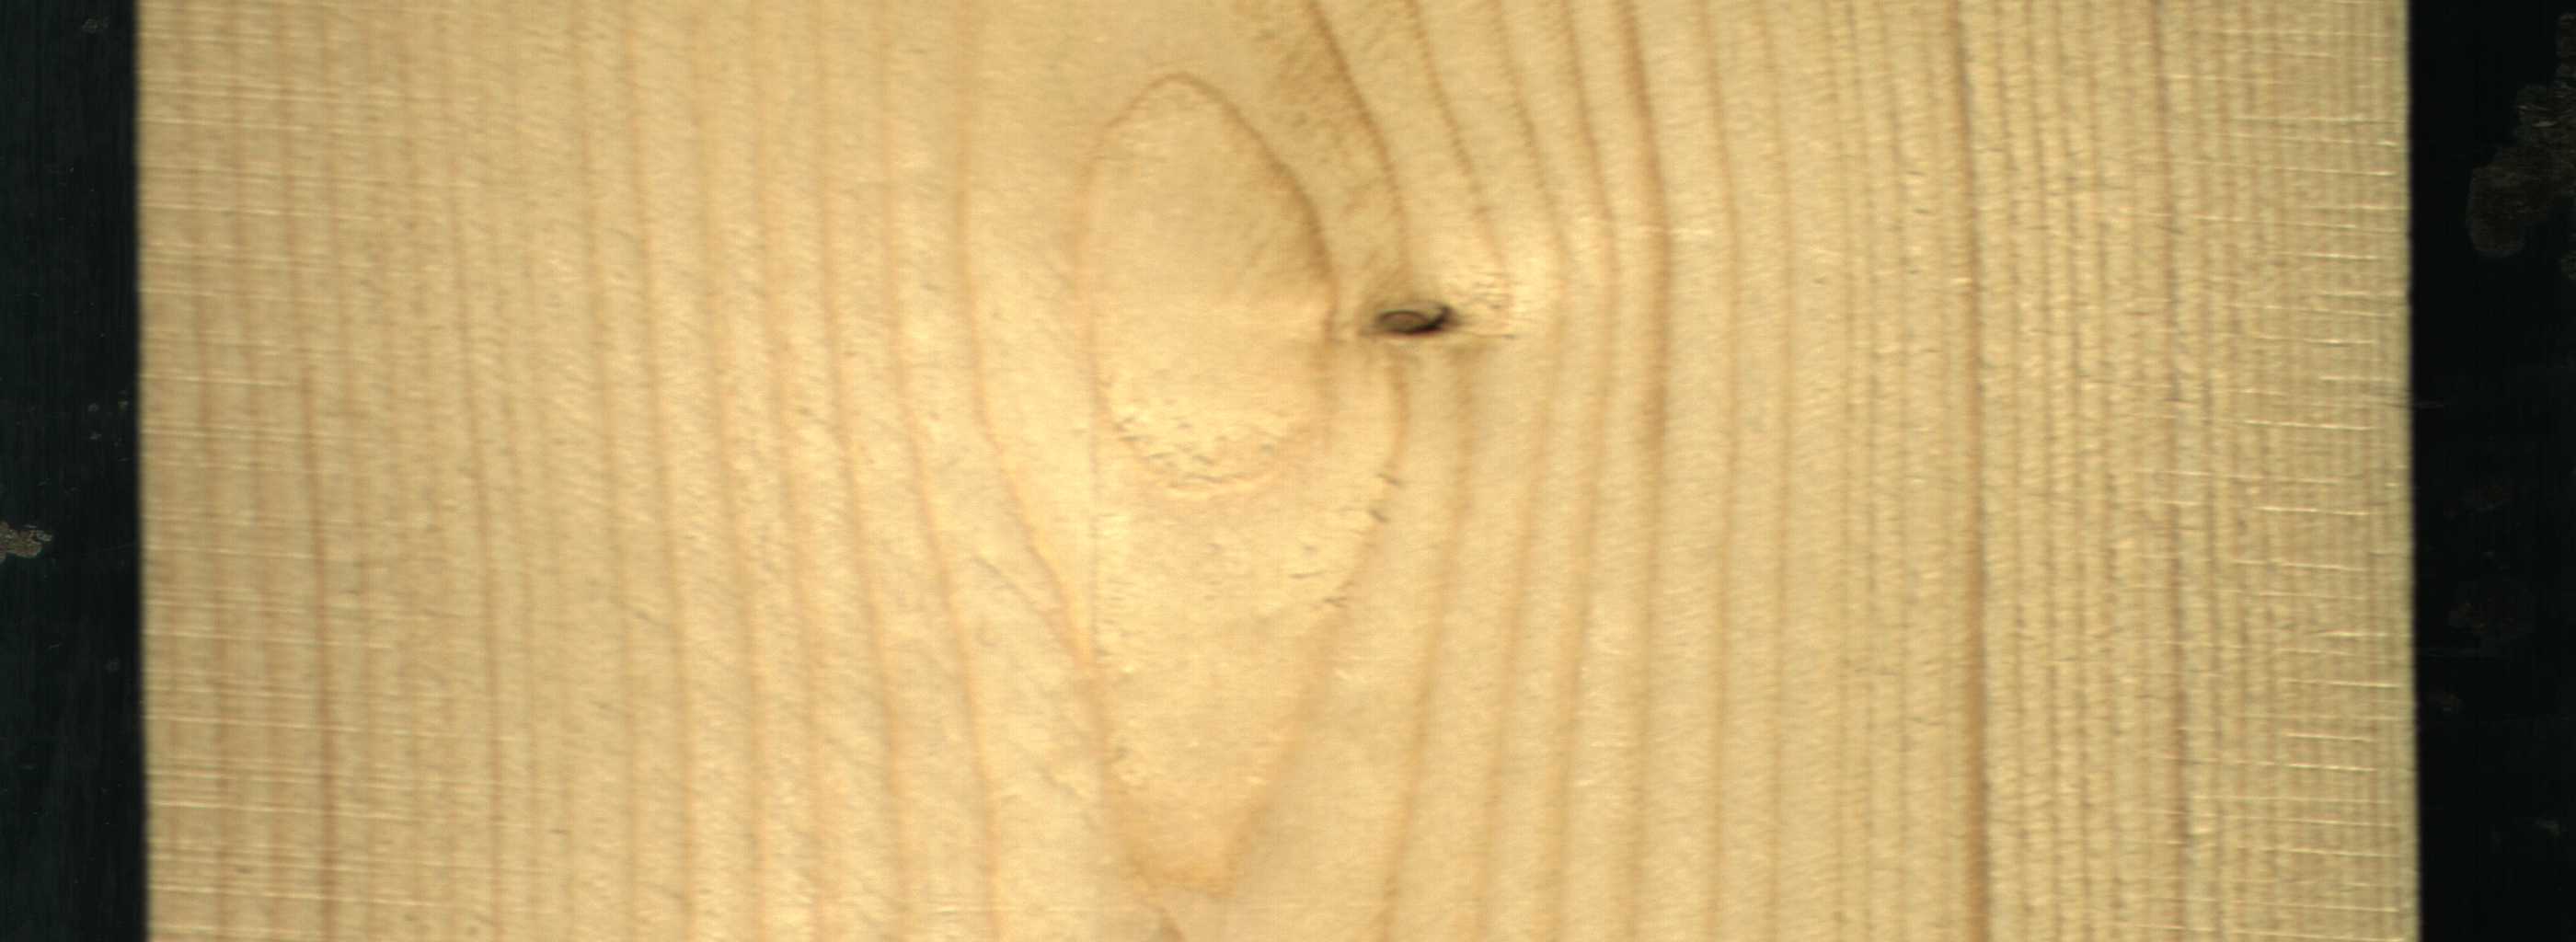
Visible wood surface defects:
Dead_Knot